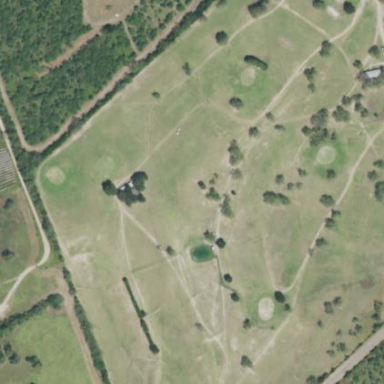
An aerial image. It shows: Golf course surrounded by greenery.